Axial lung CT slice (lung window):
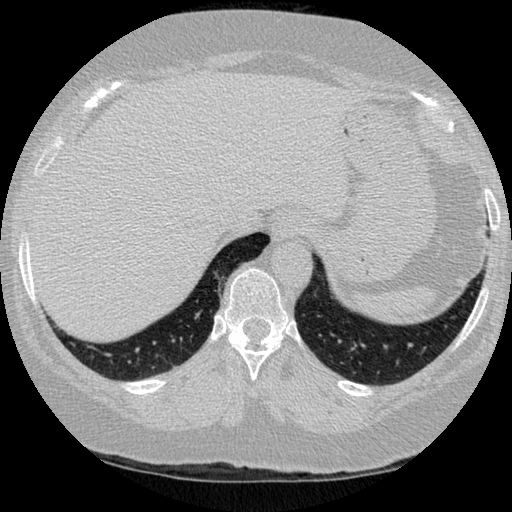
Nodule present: no